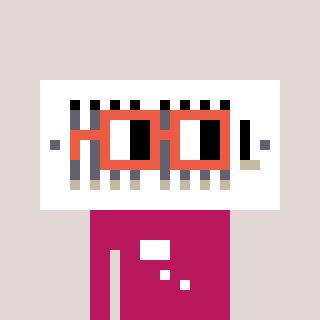
a pixel art character with square orange glasses, a vent-shaped head and a darkpink-colored body on a warm background